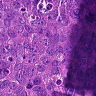
Metastatic tissue present: yes